Aerial crown-view tile of a tropical tree (Barro Colorado Island, Panama), acquired 20250616:
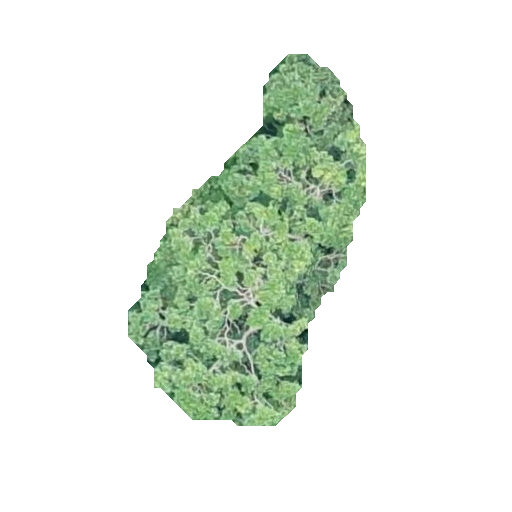
Species: Simarouba amara
GBIF accepted scientific name: Simarouba amara
Crown area: 76.112 m²